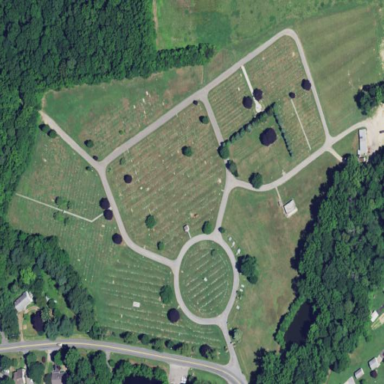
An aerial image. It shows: Cemetery.